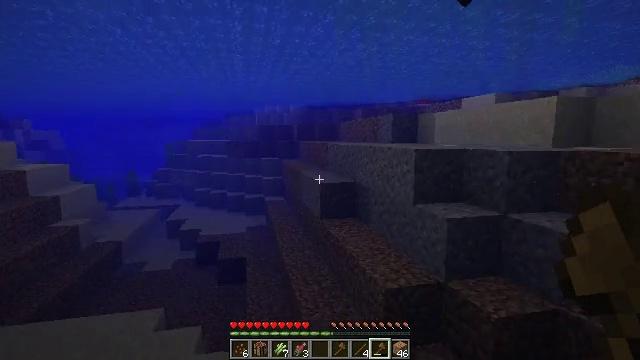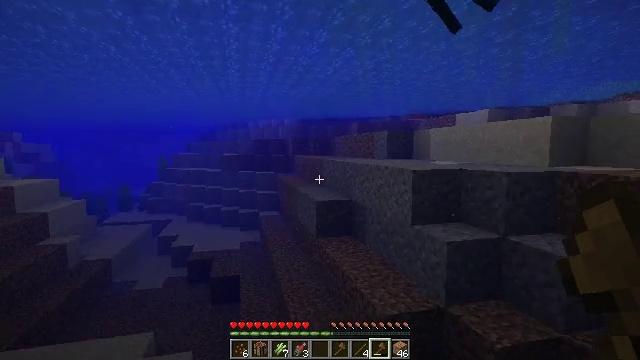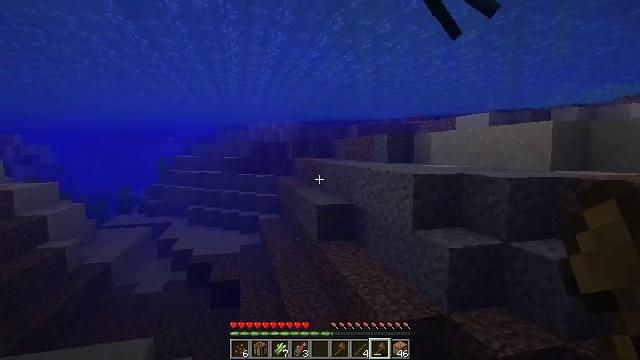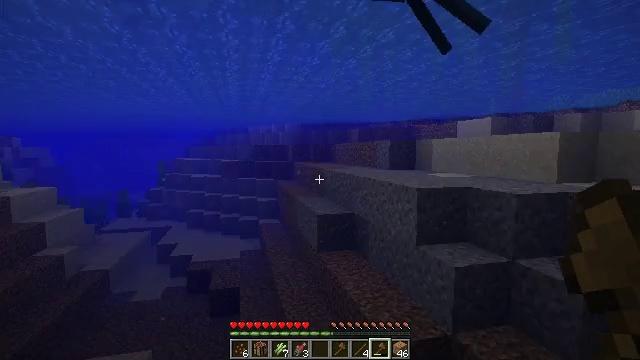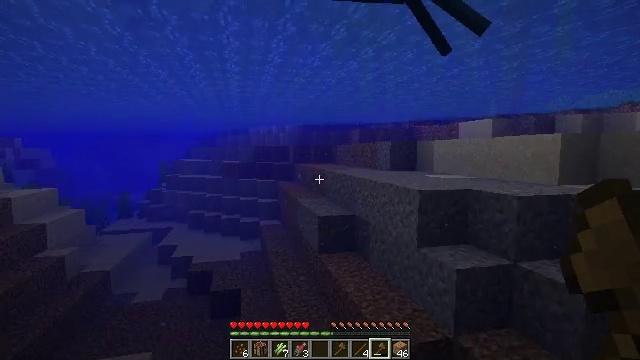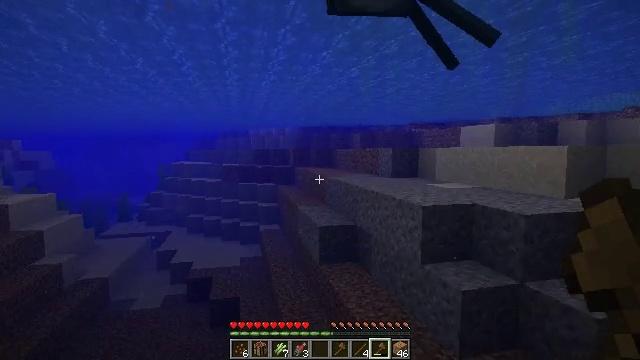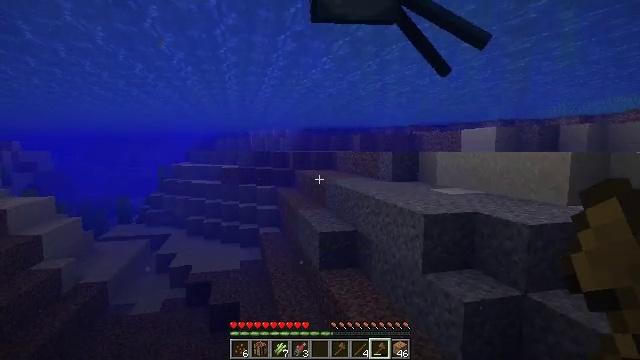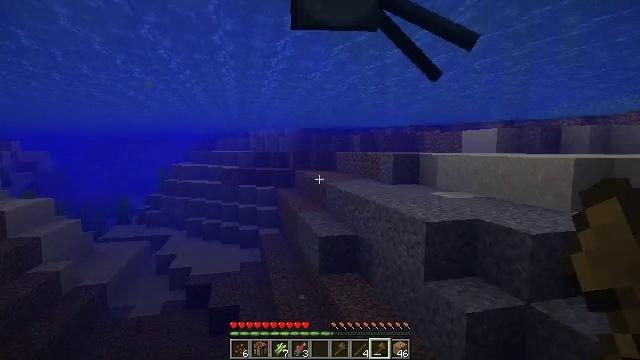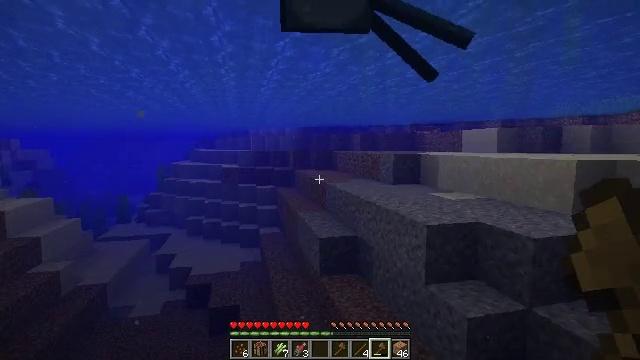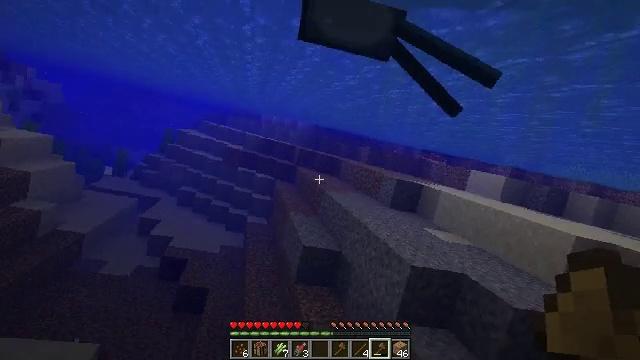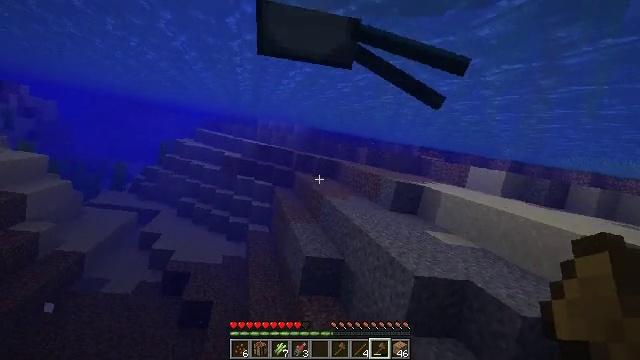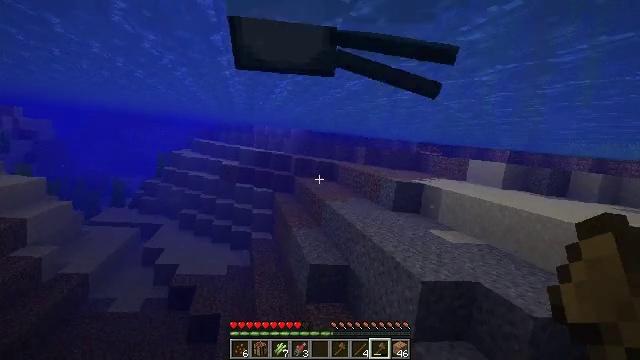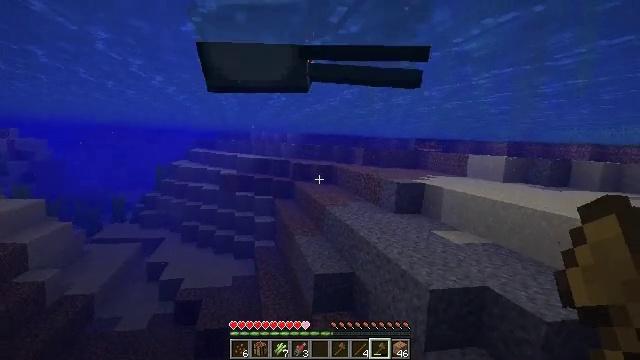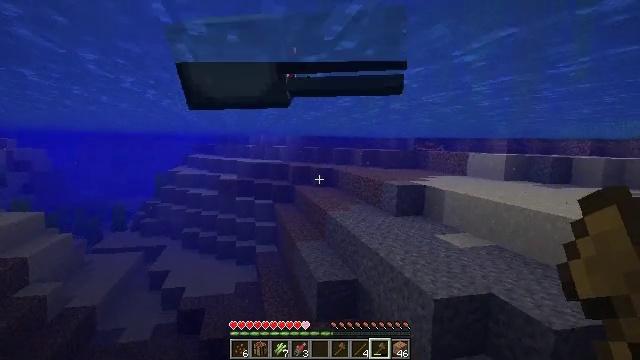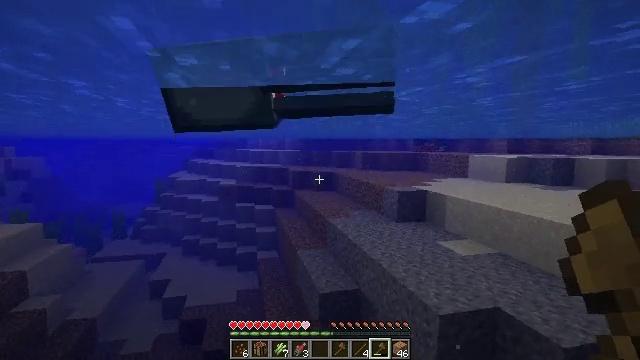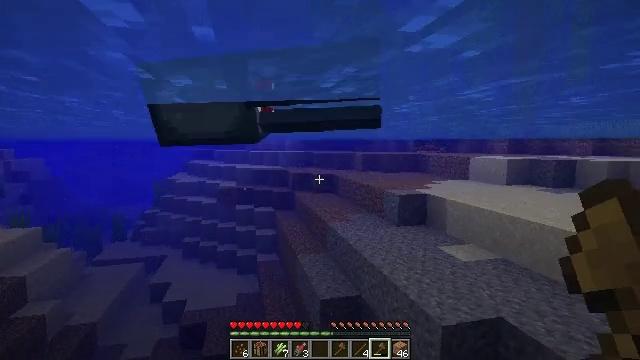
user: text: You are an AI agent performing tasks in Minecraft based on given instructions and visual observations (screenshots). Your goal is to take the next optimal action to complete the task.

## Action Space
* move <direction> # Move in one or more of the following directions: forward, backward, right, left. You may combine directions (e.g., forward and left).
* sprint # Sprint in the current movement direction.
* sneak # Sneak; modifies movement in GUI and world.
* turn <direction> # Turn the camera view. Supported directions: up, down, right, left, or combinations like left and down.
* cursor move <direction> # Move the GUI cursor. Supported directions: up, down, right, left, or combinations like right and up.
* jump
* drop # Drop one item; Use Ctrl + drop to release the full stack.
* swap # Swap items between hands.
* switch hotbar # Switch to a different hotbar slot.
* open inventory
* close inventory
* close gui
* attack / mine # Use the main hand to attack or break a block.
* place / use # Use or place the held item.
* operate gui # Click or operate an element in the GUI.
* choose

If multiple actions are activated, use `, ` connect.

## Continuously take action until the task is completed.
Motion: motion action
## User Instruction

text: Kill the salmon.
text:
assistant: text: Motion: move forward, turn right and up, jump
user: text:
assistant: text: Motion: move forward, jump
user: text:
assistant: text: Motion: move forward, jump
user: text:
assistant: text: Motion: move forward, jump
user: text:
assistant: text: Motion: move forward, jump
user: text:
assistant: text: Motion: move forward, jump
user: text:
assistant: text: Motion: move forward, jump
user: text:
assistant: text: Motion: move forward, jump
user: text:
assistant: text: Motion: move forward, jump
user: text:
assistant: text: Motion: move forward, jump
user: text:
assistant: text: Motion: move forward, jump
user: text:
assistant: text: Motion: move forward, jump
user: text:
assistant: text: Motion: move forward, jump
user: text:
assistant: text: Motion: move forward, jump
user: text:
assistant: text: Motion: move forward, jump
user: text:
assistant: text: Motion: jump
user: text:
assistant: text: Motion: jump
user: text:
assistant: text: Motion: jump
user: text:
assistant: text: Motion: jump
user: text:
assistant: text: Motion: jump
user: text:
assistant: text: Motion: jump
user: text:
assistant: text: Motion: jump
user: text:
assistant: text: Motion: jump
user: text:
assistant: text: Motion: jump
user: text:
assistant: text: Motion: move forward, jump
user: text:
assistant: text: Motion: move forward, jump
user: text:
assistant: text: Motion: move forward, jump
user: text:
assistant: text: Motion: move forward, jump
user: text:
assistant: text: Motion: move forward, jump
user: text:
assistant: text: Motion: move forward, jump